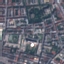
Land use / land cover: Residential